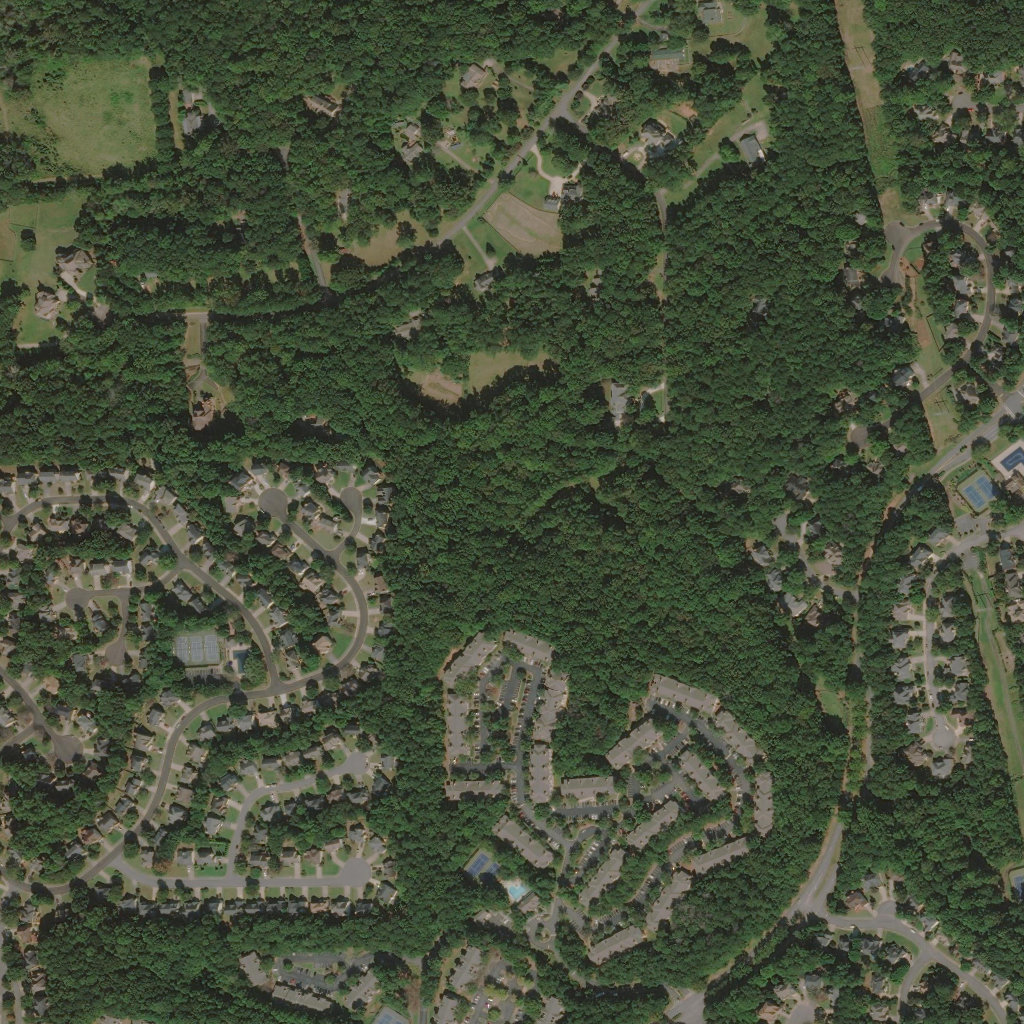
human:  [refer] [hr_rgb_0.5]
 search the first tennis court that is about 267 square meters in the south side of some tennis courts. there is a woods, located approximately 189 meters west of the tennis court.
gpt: <box>[[94, 47, 96, 49, 0]]</box>

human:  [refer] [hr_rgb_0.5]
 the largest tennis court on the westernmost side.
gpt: <box>[[16, 61, 21, 65, 0]]</box>